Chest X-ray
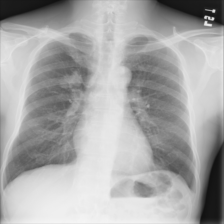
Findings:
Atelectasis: negative
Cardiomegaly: negative
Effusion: negative
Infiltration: negative
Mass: positive
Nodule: negative
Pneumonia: negative
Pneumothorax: negative
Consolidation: negative
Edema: negative
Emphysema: negative
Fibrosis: negative
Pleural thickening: negative
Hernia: negative